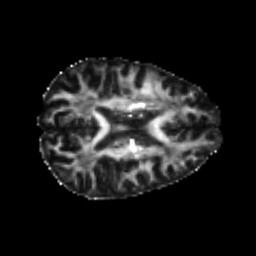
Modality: FA
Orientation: axial
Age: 24
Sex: female
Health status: healthy
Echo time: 0.074 s